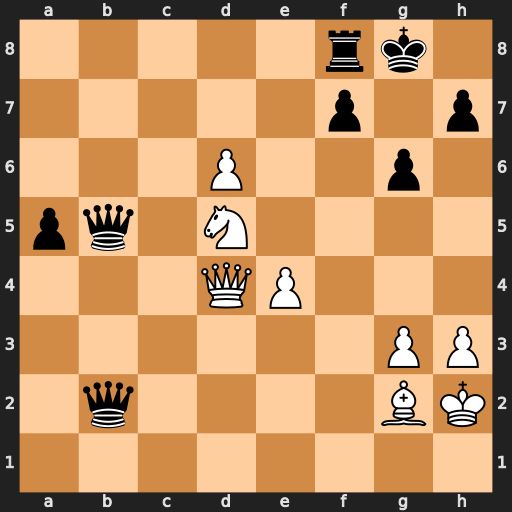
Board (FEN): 5rk1/5p1p/3P2p1/pq1N4/3QP3/6PP/1q4BK/8
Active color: w
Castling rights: -
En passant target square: -
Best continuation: Ne7#